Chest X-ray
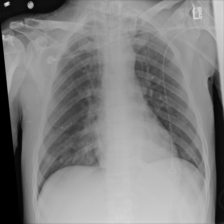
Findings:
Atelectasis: negative
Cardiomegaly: negative
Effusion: negative
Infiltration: negative
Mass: negative
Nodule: negative
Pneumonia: negative
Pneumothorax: negative
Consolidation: negative
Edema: negative
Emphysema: negative
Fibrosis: negative
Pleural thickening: negative
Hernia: negative